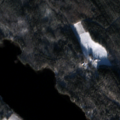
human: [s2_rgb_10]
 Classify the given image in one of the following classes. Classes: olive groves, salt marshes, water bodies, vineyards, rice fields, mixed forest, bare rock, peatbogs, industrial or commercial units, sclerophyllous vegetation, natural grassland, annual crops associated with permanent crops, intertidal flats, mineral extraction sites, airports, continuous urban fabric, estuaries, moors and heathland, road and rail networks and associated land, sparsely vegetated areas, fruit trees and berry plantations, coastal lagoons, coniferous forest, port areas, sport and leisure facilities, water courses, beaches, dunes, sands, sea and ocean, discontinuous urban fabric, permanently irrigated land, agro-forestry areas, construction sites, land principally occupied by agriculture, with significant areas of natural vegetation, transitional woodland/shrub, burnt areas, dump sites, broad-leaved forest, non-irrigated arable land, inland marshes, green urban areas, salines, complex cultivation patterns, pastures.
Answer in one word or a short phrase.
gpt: coniferous forest, mixed forest, water bodies